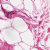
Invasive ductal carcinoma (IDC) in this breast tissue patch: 0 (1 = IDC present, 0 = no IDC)